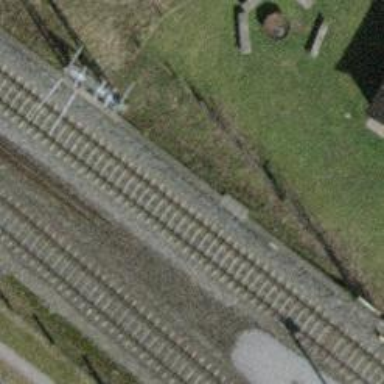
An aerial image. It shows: Single-track electrified railway with contact line.